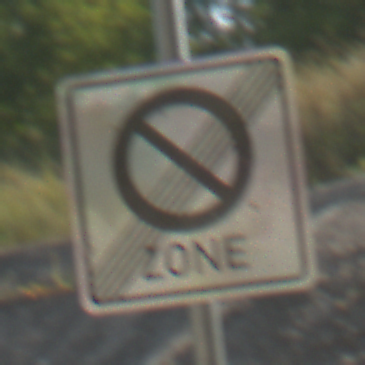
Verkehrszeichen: EndeEingeschraenktesHalteverbotZone
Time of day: MorningAfternoon
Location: Outdoor (Nature)
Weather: PartlyCloudy
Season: NotSpecified
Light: Natural